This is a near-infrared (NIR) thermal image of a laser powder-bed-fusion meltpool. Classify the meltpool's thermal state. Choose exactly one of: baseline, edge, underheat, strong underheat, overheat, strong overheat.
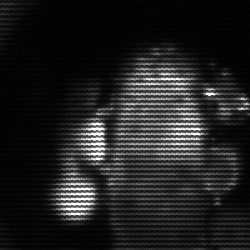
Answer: strong underheat